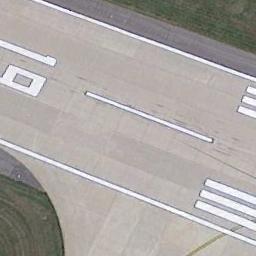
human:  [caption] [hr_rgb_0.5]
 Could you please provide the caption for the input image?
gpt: Runways are marked with Numbers and vertical lines .

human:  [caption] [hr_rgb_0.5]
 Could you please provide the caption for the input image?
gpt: The runway is on the grass .

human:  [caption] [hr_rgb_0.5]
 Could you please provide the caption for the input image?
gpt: Next to the runway is a green lawn with white '19' and short-line signs on the runway .

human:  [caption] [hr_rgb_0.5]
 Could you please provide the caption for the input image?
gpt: The runway with some markings goes through the lawn .

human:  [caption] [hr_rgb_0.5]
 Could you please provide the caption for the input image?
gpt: The runway is marked with white lines and numbers .